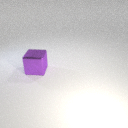
large purple metal cube